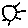
Label: sun